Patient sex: F
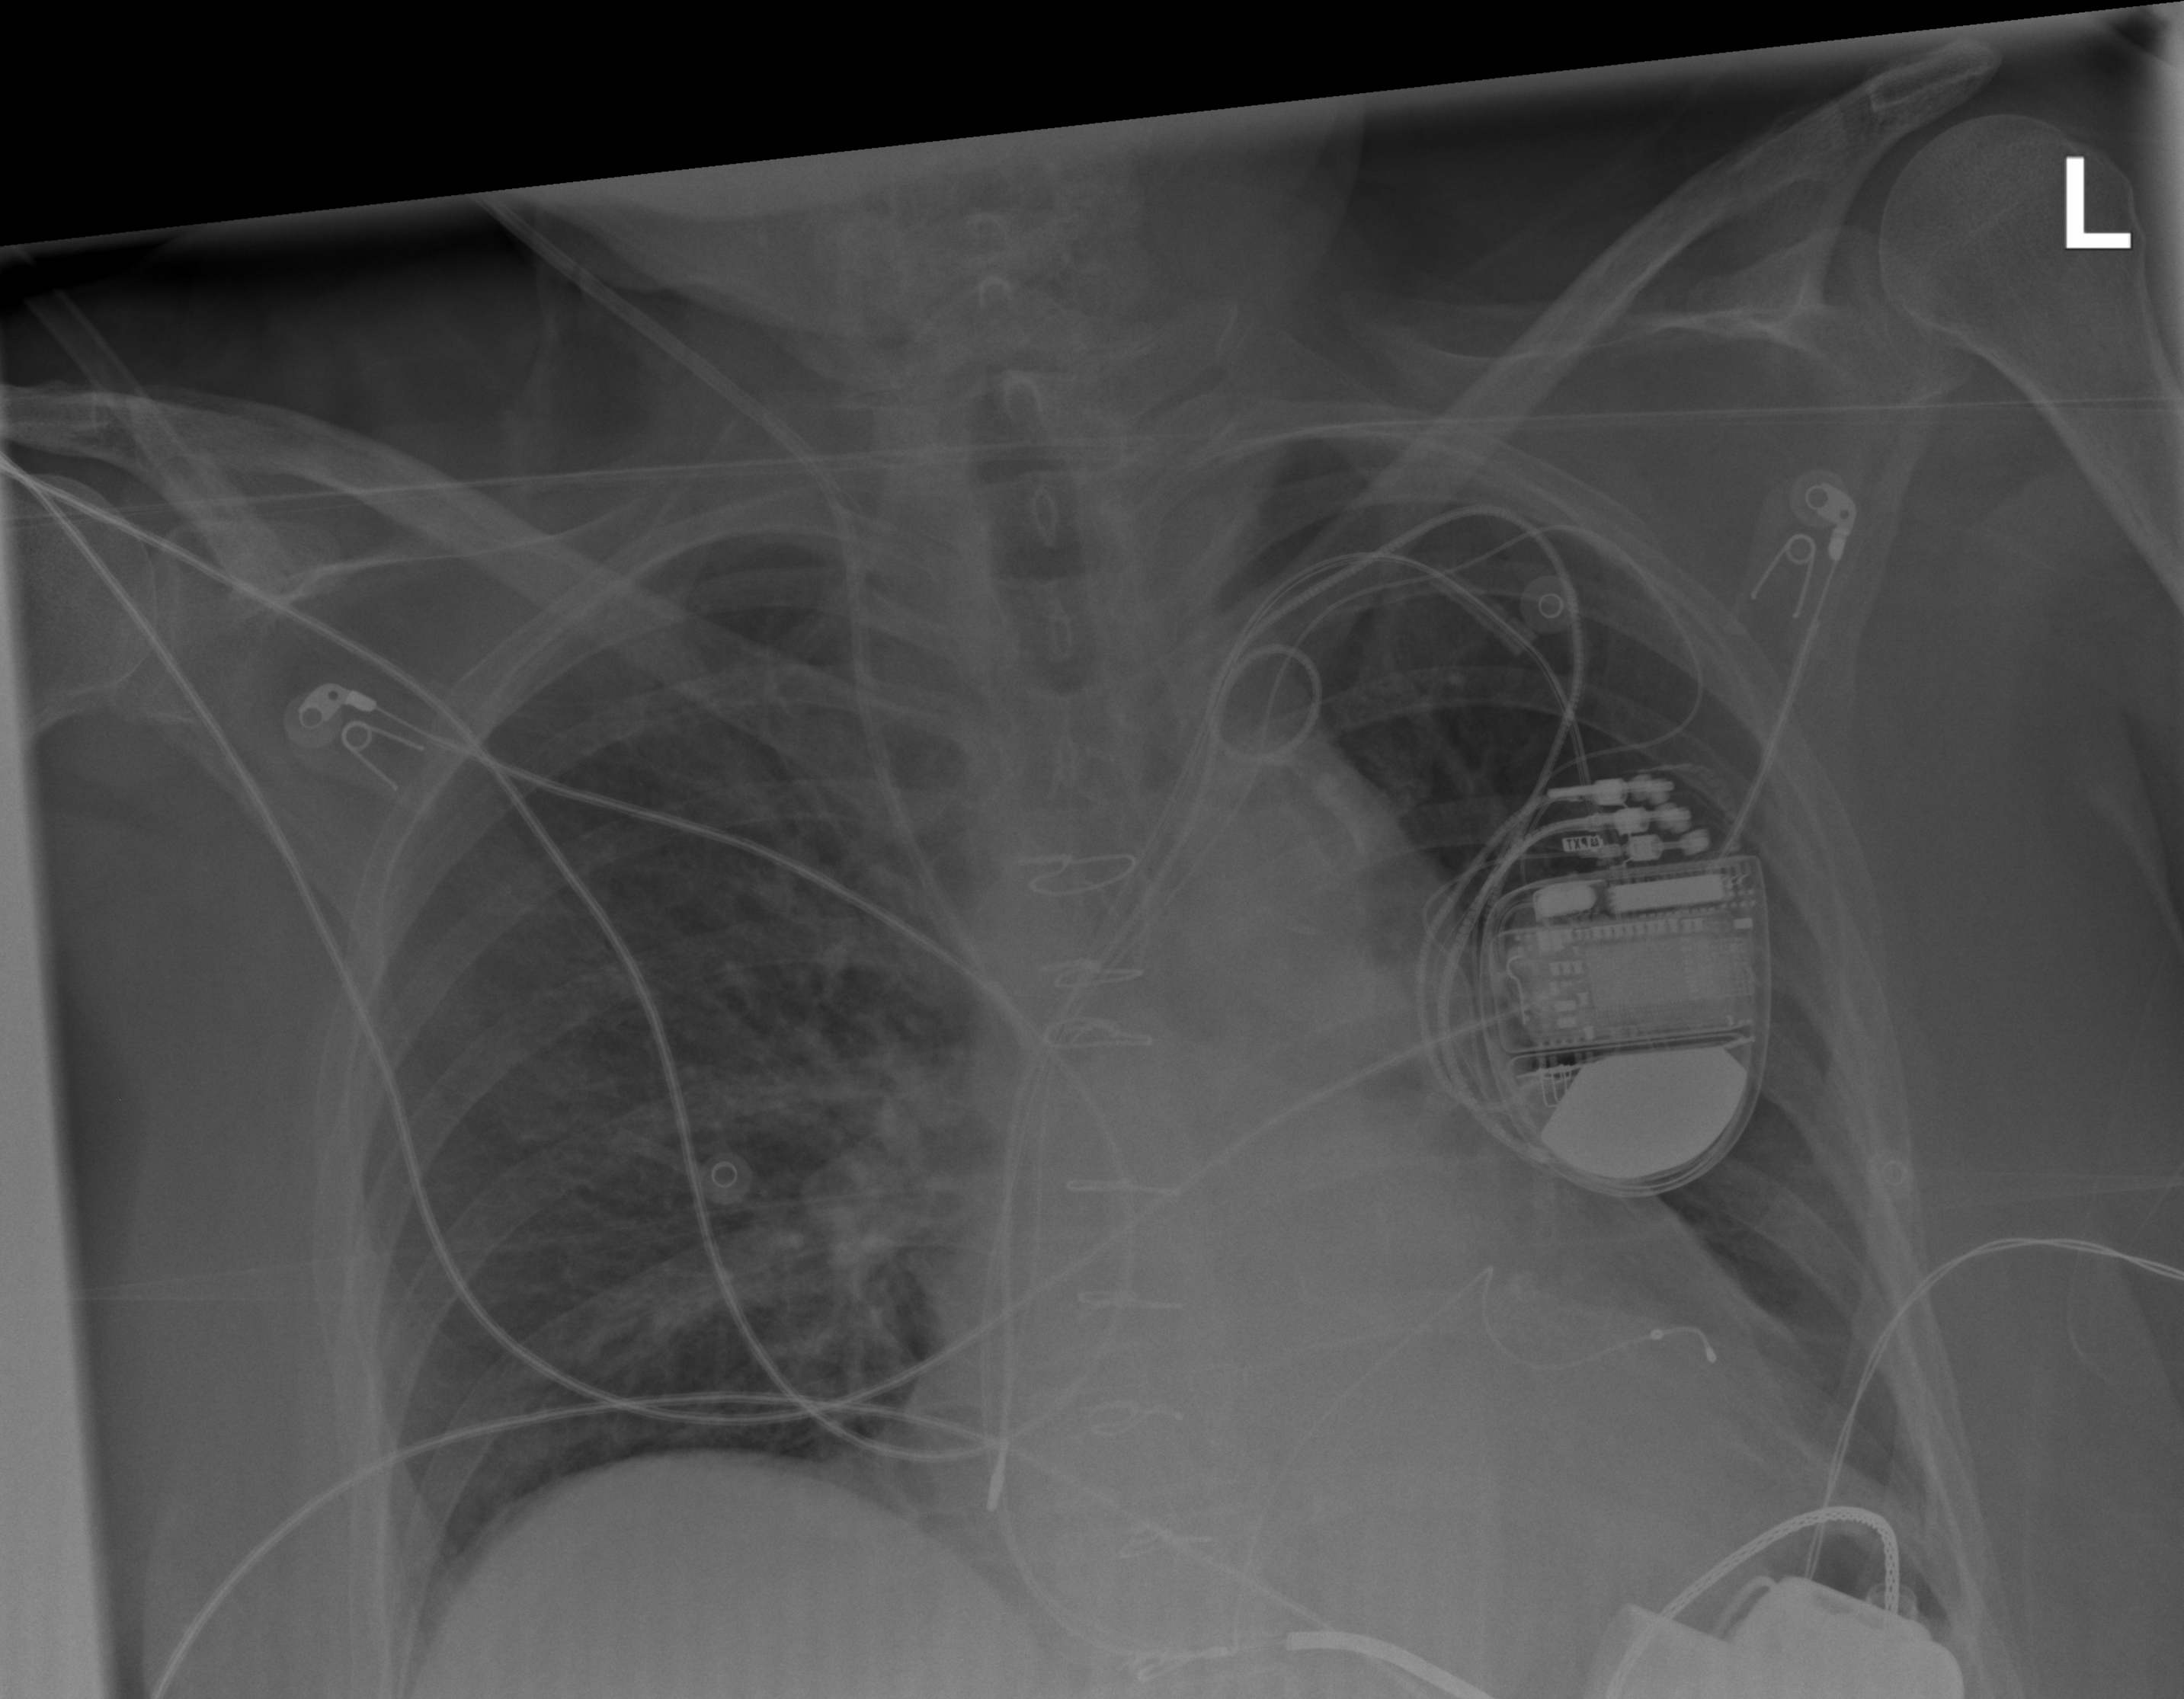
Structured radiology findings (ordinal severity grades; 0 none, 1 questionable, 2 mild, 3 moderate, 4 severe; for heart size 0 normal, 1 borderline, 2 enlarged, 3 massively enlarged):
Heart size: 1
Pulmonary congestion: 2
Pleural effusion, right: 0
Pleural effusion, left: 0
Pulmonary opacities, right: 0
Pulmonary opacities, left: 0
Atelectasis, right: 0
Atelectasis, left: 2